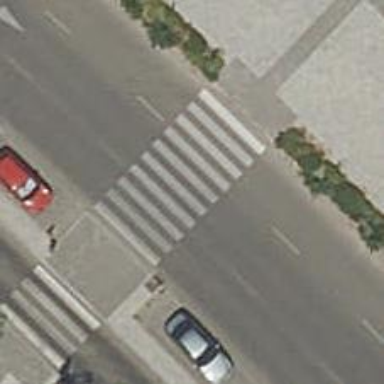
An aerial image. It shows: Uncontrolled crossing on the road.